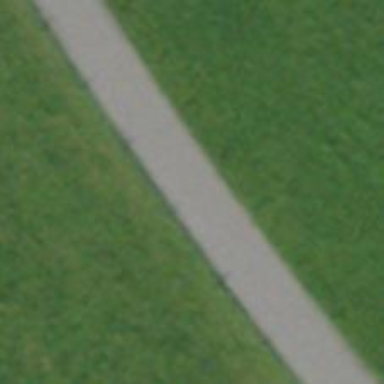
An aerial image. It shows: Unclassified road with asphalt surface and no sidewalk.